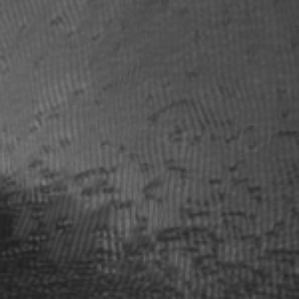
Label: frost